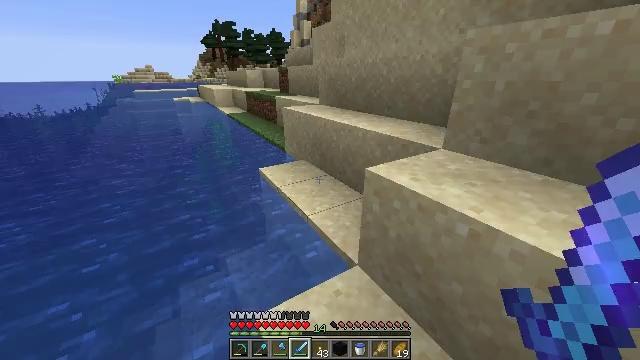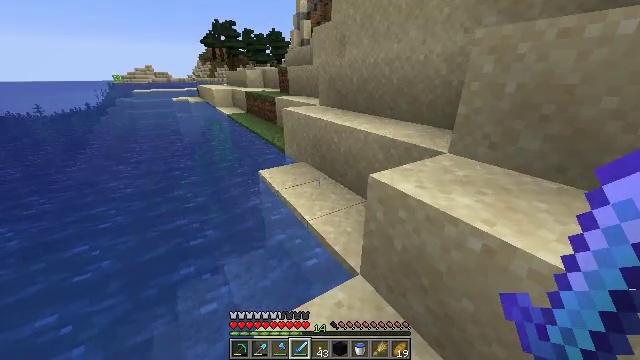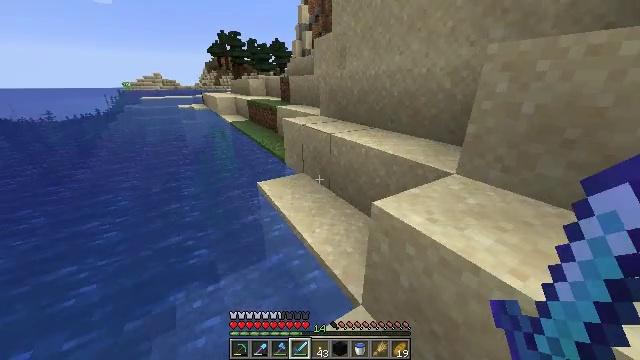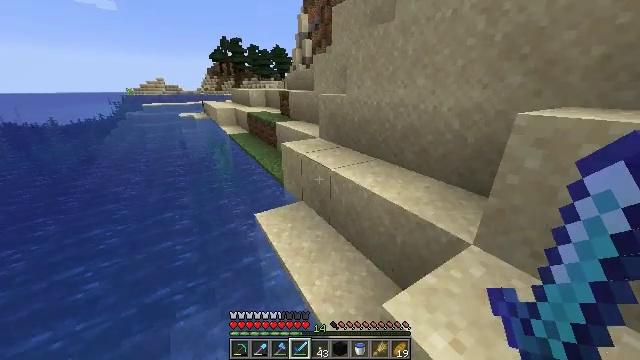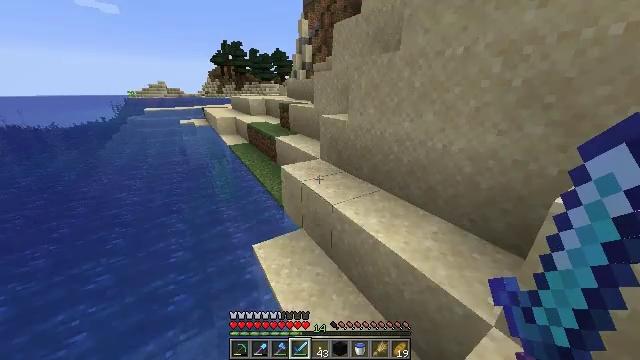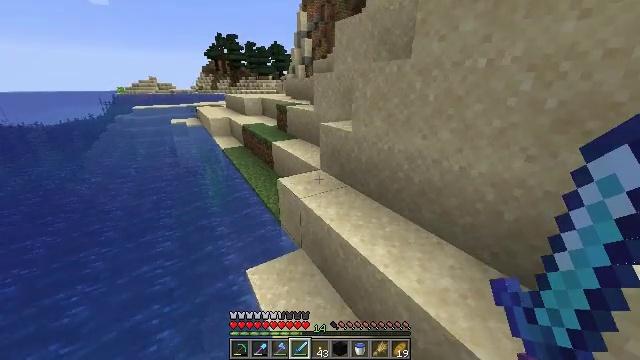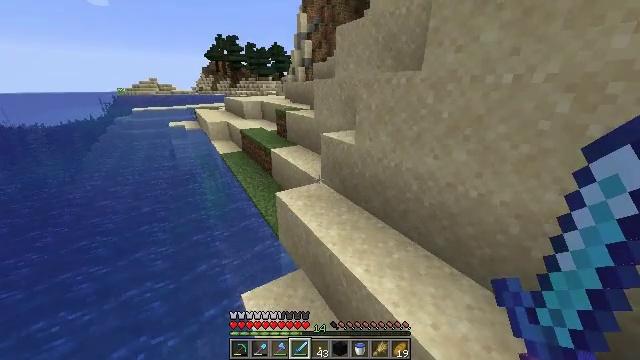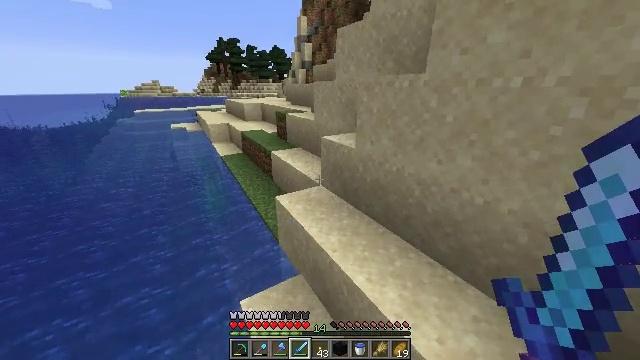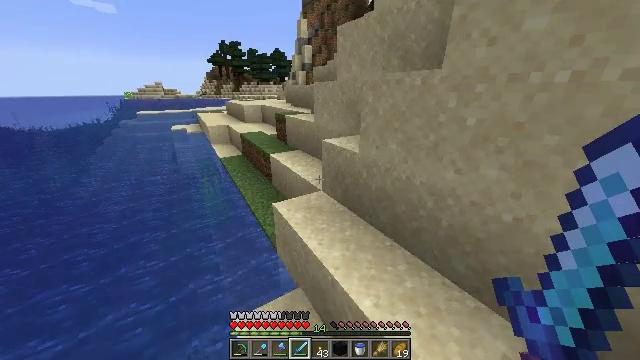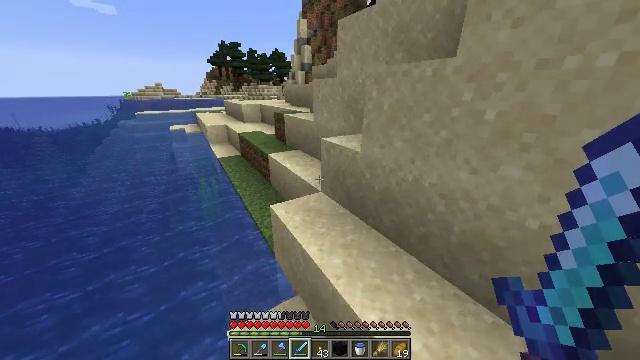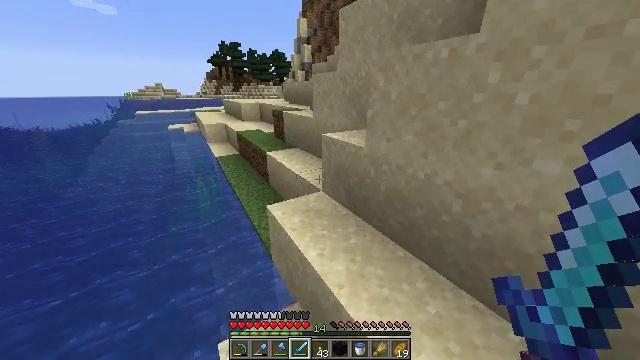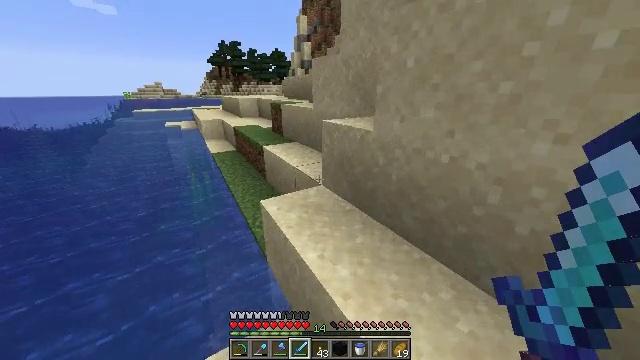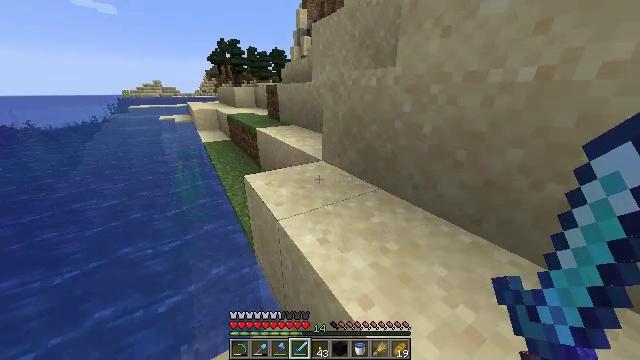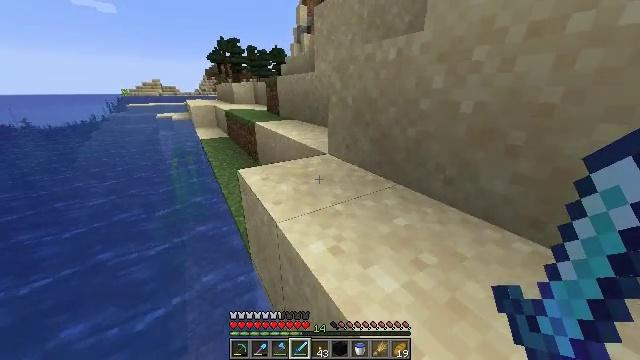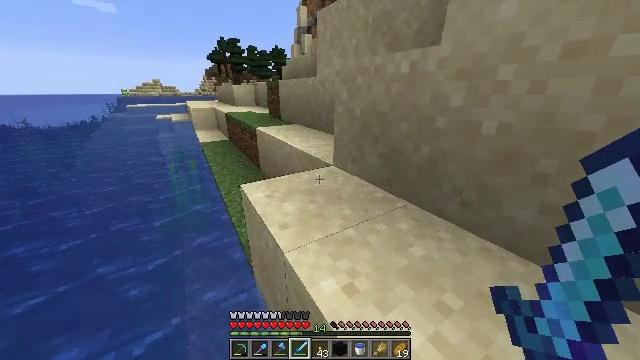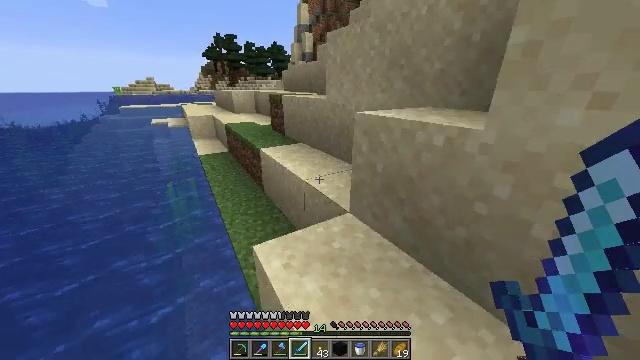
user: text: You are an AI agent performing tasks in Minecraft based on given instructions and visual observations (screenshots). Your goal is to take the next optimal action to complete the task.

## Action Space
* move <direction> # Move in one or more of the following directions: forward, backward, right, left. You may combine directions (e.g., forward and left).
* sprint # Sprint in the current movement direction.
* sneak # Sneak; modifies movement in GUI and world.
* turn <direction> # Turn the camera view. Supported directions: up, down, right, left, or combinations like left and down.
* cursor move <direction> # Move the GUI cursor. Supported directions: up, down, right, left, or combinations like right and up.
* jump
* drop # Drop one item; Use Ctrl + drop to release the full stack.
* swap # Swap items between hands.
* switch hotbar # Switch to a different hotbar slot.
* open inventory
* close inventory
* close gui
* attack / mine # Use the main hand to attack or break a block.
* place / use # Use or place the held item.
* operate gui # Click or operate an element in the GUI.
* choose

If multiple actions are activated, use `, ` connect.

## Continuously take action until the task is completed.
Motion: motion action
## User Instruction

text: Mine the sweet berry bush.
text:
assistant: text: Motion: move forward, sprint
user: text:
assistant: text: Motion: move forward, sprint, jump
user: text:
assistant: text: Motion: move forward, sprint
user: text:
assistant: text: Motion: move forward, sprint
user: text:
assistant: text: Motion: move forward, sprint
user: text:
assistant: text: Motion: move forward, sprint
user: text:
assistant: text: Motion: move forward, sprint
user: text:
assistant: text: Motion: move forward, sprint
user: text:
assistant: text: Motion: move forward, sprint, jump
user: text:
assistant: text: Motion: move forward, sprint, jump
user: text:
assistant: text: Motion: move forward, sprint, jump
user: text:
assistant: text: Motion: move forward, sprint, jump
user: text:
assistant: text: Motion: move forward, sprint, jump
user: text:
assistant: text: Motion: move forward, sprint, jump
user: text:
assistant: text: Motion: move forward, sprint, jump
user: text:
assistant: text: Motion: move forward, sprint, jump
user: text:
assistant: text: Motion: move forward, sprint, jump
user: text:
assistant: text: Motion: move forward, sprint
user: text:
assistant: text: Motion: move forward, sprint
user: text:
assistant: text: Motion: move forward, sprint
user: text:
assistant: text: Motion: move forward, sprint
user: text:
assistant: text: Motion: move forward, sprint
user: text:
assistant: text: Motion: move forward, sprint
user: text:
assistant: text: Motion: move forward, sprint
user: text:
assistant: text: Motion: move forward, sprint
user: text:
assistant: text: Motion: move forward, sprint
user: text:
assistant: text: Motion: move forward, sprint, jump
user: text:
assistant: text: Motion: move forward, sprint, jump
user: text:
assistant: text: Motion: move forward, sprint, jump
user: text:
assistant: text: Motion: move forward, sprint, jump